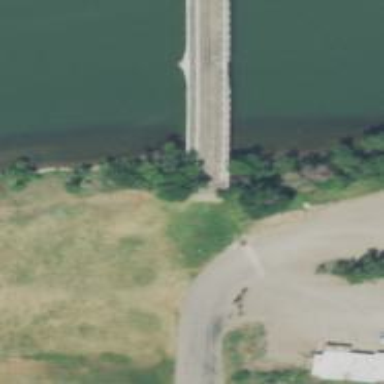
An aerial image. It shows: Footway on bridge.